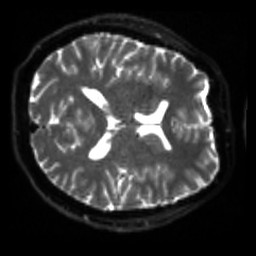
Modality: sbref
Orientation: axial
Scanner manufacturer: siemens
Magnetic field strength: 3 T
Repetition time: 4 s
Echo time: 0.0594 s